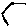
Label: hexagon